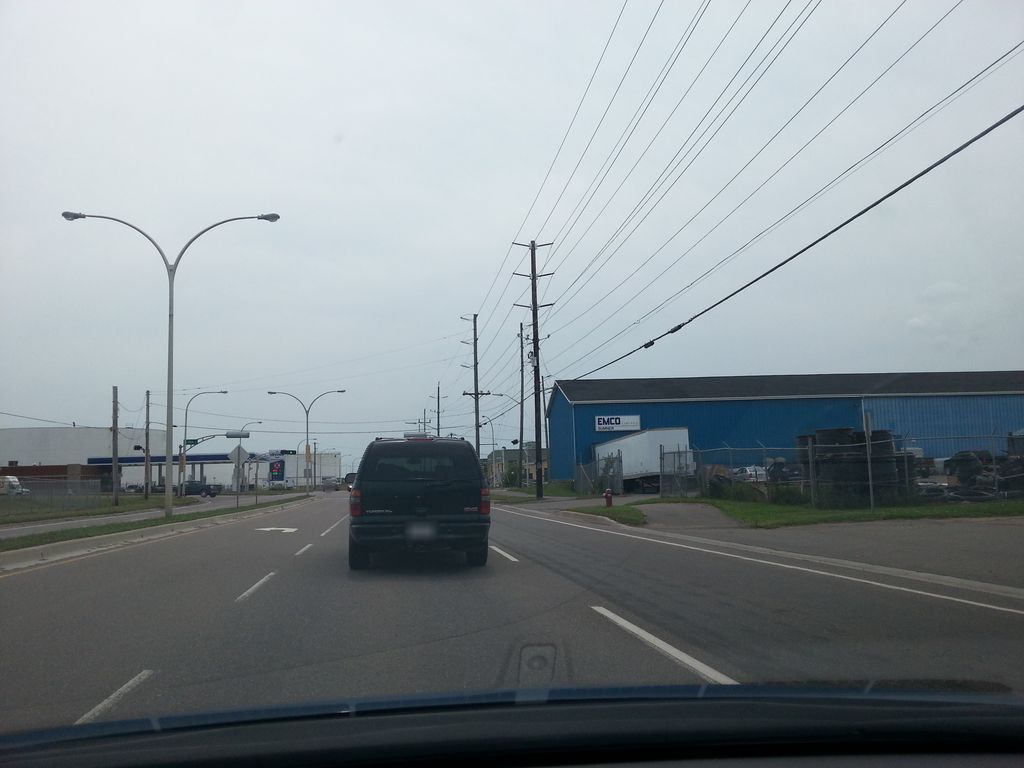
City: charlottetown